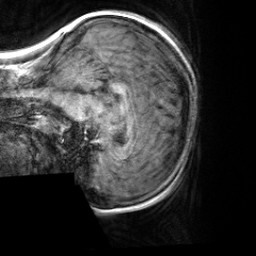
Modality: T1w
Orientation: sagittal
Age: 20
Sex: female
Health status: healthy
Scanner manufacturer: siemens
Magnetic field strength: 3 T
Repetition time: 2 s
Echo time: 0.00232 s